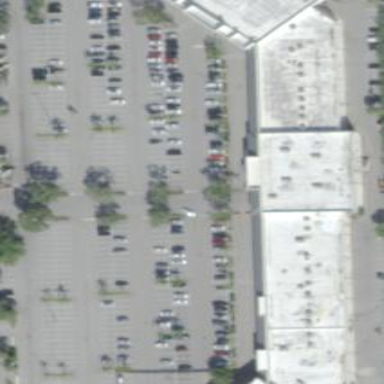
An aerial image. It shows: Retail building.